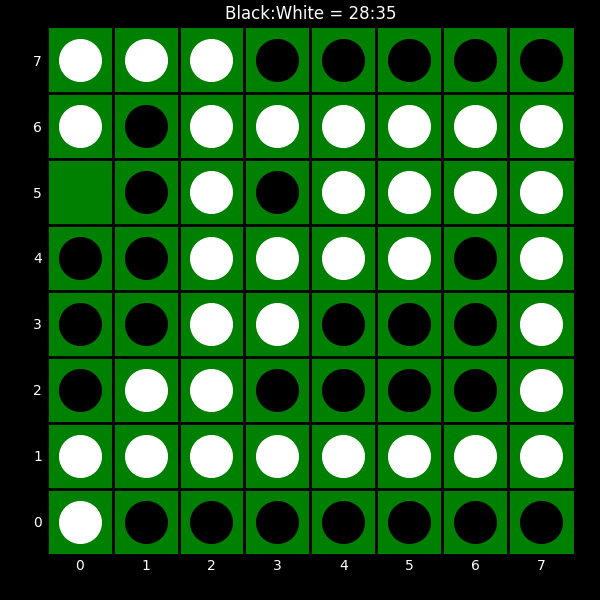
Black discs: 28
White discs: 35